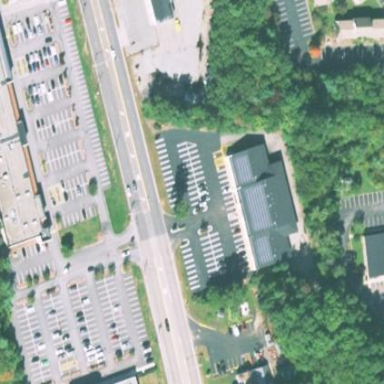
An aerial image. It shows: Retail area.